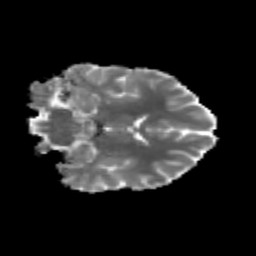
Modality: MD
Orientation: coronal
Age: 18
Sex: female
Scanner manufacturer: siemens
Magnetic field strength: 3 T
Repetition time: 3.5 s
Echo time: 0.125 s